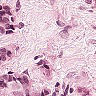
Metastatic tissue present: yes